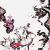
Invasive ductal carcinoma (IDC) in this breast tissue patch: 0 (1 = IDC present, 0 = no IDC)